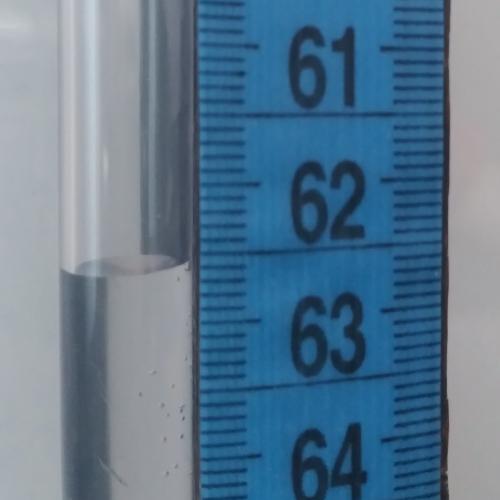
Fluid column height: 62.6 cm